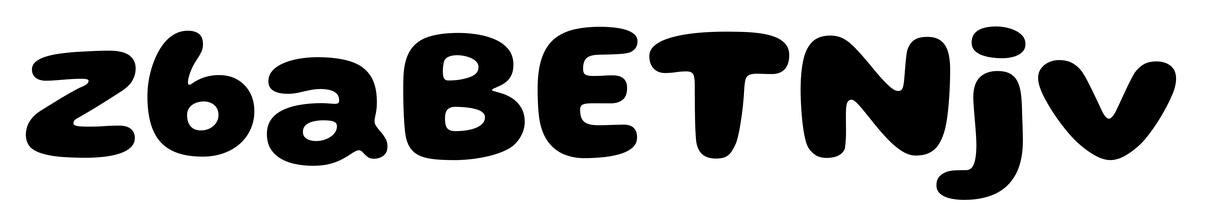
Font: Gluten_Bold